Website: apple
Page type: billing-address
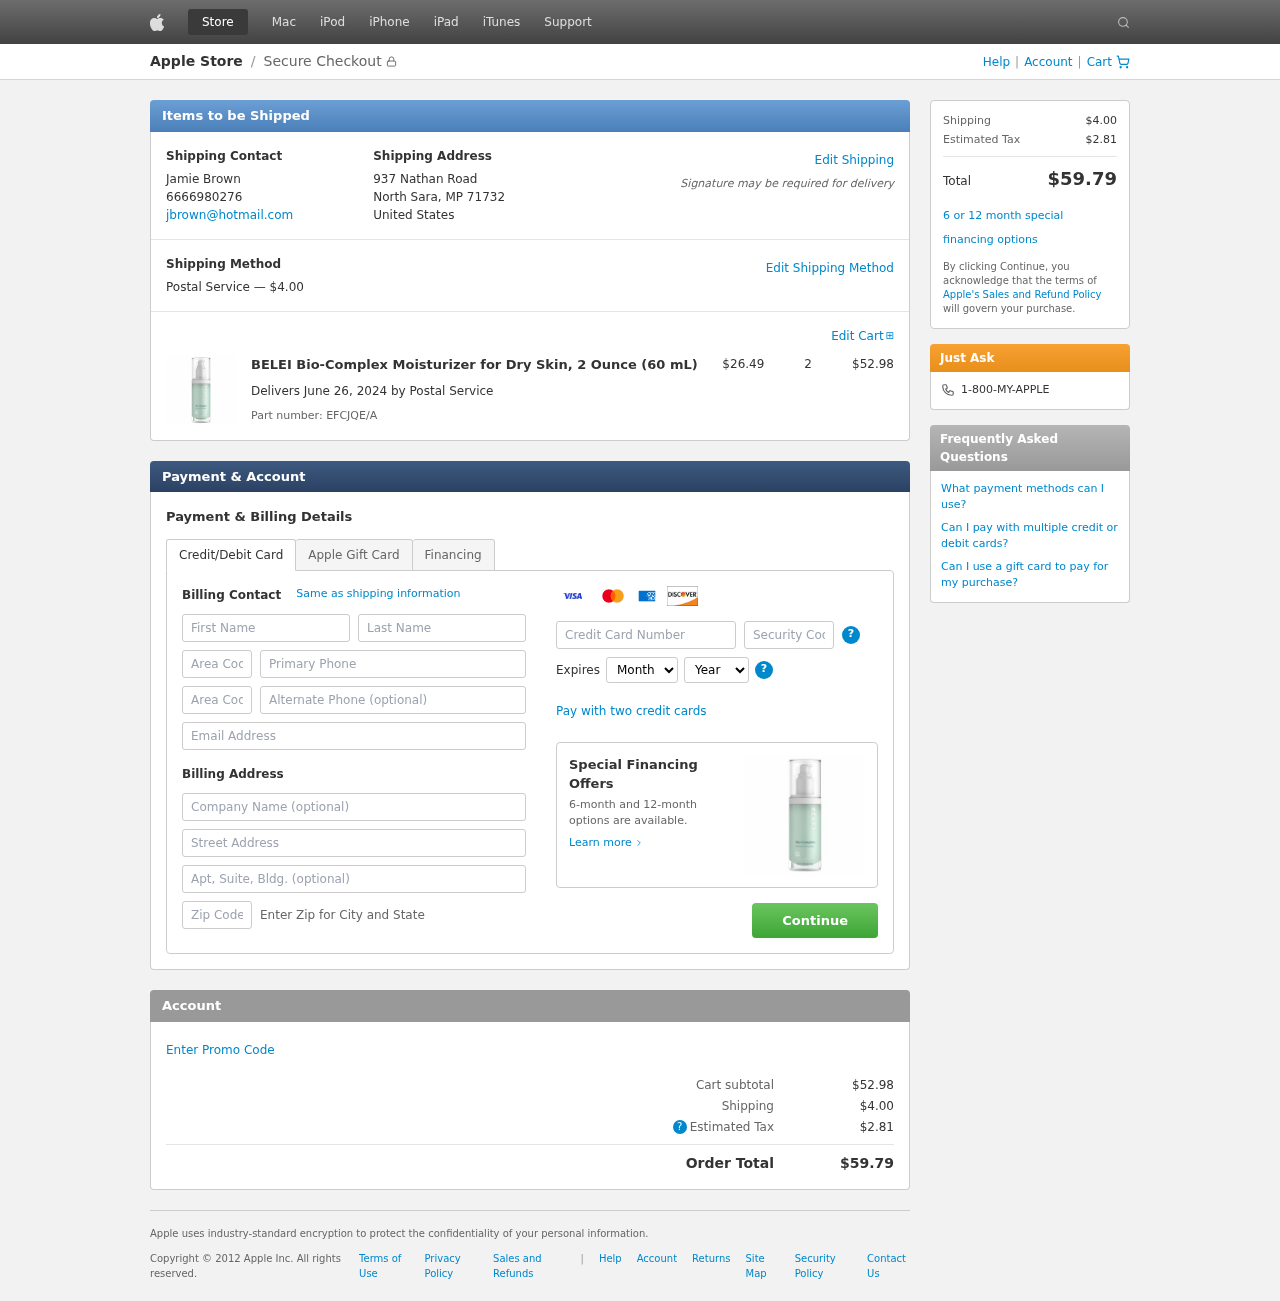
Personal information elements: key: PII_CARD_CVV
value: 079
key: PII_CARD_EXPIRY_MONTH
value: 06
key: PII_CARD_EXPIRY_YEAR
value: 26
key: PII_CARD_NUMBER
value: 4592 5016 9156 9787
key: PII_CITY_STATE_ZIP
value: North Sara, MP 71732
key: PII_COUNTRY
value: United States
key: PII_EMAIL
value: jbrown@hotmail.com
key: PII_FIRSTNAME
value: Jamie
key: PII_FULLNAME
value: Jamie Brown
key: PII_LASTNAME
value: Brown
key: PII_PHONE
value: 6666980276
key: PII_PHONE_AREA
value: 666
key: PII_POSTCODE2
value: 03496
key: PII_STREET
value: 937 Nathan Road
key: PII_STREET2
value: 588 Brown Stravenue Suite 266
Product elements: key: PRODUCT1_NAME
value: BELEI Bio-Complex Moisturizer for Dry Skin, 2 Ounce (60 mL)
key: PRODUCT1_PRICE
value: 26.49
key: PRODUCT1_QUANTITY
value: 2
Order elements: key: ORDER_SHIPPING_COST
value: $4.00
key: ORDER_SUBTOTAL
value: $52.98
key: ORDER_DELIVERY_DATE
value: June 26, 2024
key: ORDER_PART_NUMBER
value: EFCJQE/A
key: ORDER_TAX
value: $2.81
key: ORDER_TOTAL
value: $59.79